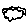
Label: cloud